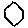
Label: hexagon